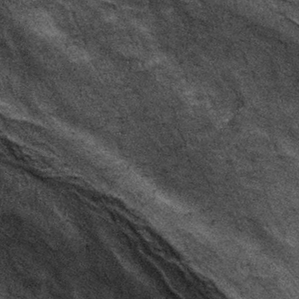
Label: frost